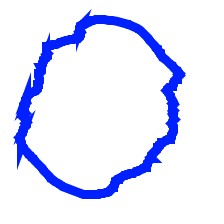
Shape: circle